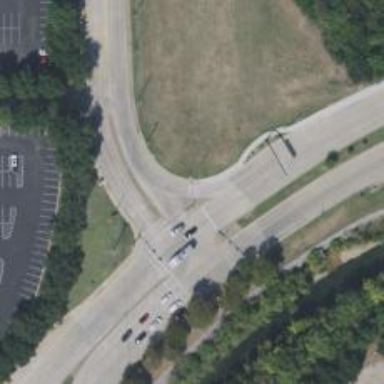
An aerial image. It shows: Secondary link road.